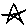
Label: star